Question: I am not being able to understand how the author has calculated the fitness function and also how he is calculating 8 6 6 5 respectively:
Book name: Stuart J. Russell and Peter Norvig - Artificial Intelligence A Modern Approach

Please help as i have spent great time. At first i thought it is calculating number of ones's but it's not. So any one who can explain me?
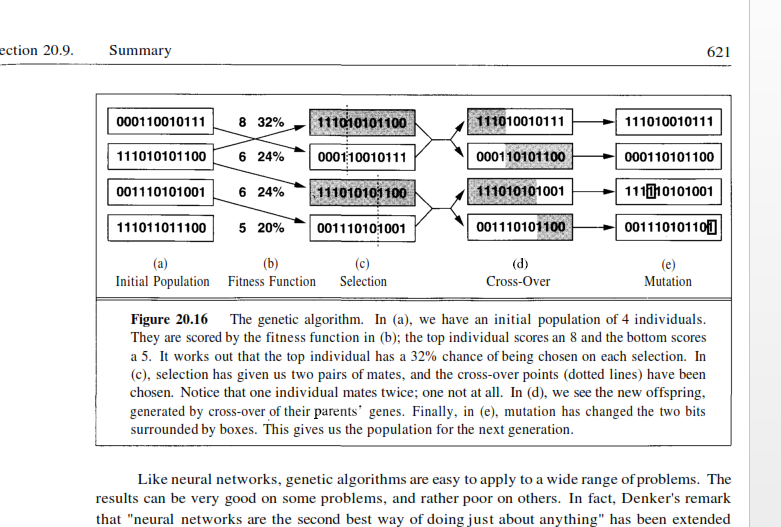
Answer: The fitness function in a Genetic Algorithm is problem dependent. You should assign the fitness value to a specific member of the current population depending on how its ''genes'' accomplish to complete the given problem. Better the solution higher the fitness score. This is required in order to evolve the population via the creation of a new generation.
In the third edition of the book the example regards the the 8-queen problem, in that case the function is computed, based on the number of pairs of queens. In your case we don't know what the problem is. However, given the quality of the book, I suppose that, if the figure is not just for exposition purposes, the problem was previously described, as so also the evaluation function.